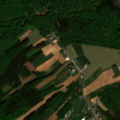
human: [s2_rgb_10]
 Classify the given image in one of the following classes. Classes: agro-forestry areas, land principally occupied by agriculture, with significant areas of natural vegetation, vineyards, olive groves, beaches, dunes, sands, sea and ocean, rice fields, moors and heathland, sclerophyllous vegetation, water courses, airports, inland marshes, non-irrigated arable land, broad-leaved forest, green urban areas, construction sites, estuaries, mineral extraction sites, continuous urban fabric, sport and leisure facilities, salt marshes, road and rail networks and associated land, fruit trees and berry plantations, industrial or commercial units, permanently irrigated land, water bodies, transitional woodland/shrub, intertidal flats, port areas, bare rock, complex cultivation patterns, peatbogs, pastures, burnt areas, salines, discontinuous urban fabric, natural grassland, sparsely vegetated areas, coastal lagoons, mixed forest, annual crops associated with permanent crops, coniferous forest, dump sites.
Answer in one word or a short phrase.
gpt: land principally occupied by agriculture, with significant areas of natural vegetation, broad-leaved forest, coniferous forest, mixed forest